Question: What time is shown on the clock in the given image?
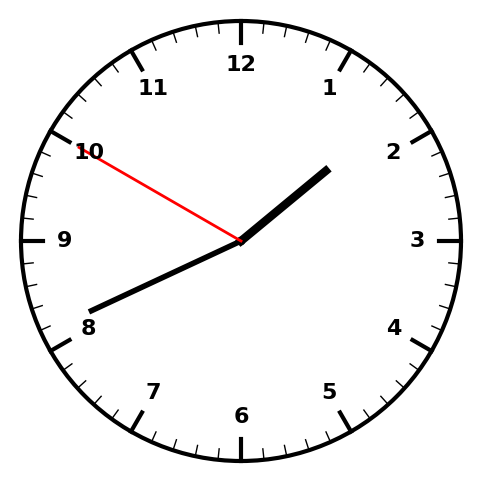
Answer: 01:40:50